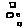
Label: square